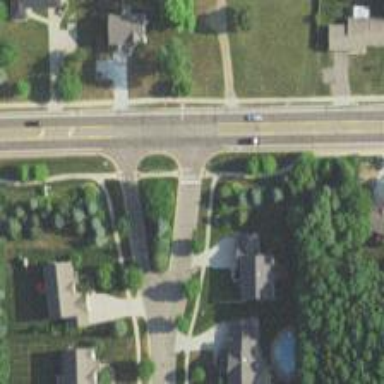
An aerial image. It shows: Marked crossing on footway.